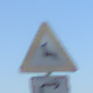
Verkehrszeichen: WildwechselRechts
Zusatzzeichen unten: RichtungsangabeDurchPfeile5
Umgebung: Outdoor, Nature
Tageszeit: Dawn
Wetter: Clear
Licht: Natural
Jahreszeit: NotSpecified
Kontrast: LowContrast